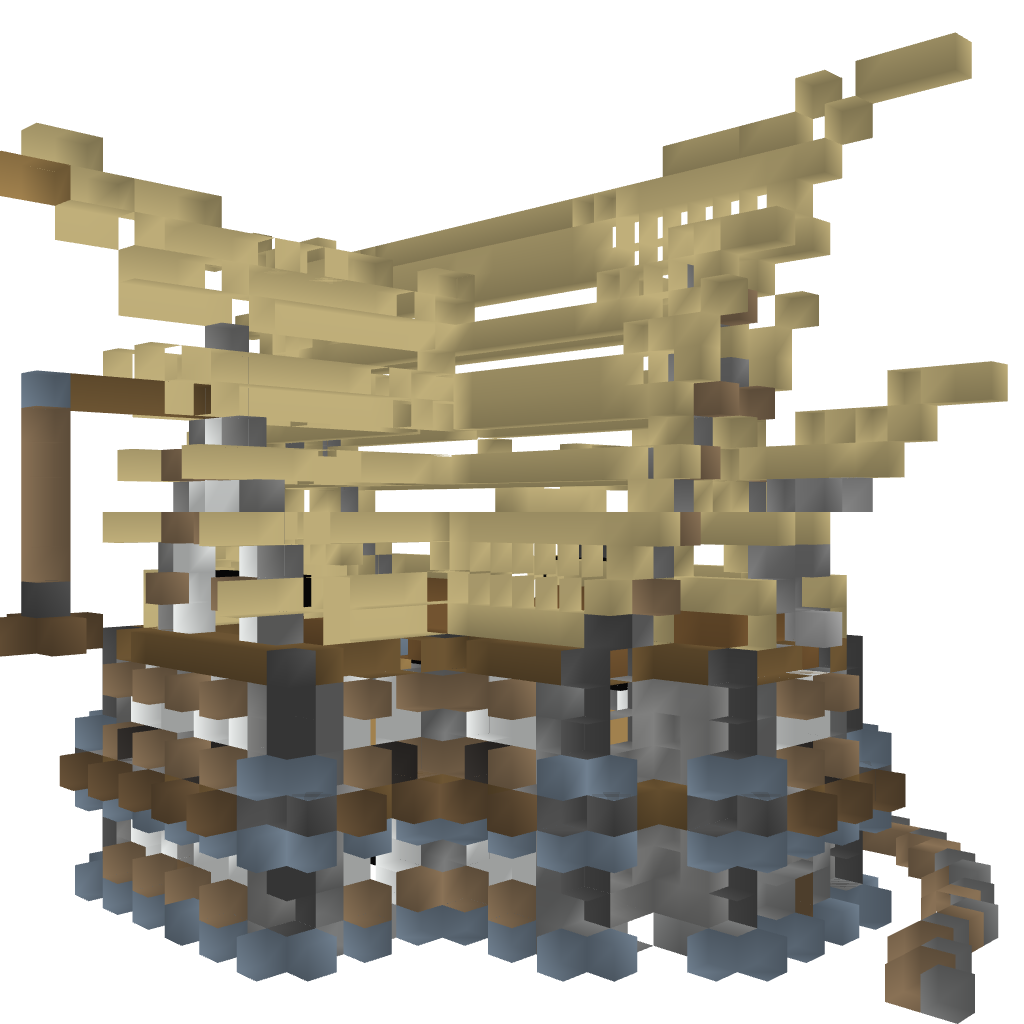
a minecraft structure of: Nordic house #2